【题型】解答题　【知识点】平面几何　【难度】easy
如图，四边形$ABCD$中，$AD \parallel BC$，$AC$与$BD$相交于点$O$，$BO = 16$，$DO = 8$，
$AO = 5$。

(1) 求$CO$的长；

(2) 设$\overrightarrow{BA} = \vec{a}$，$\overrightarrow{BC} = \vec{b}$，试用$\vec{a}$、$\vec{b}$表示$\overrightarrow{CO}$。

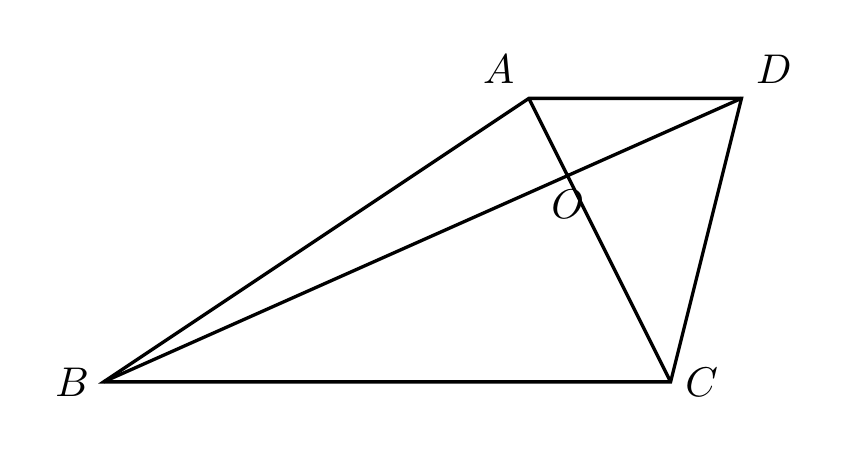
【解答】
【答案】（1）10；

（2）$\frac{2}{3}\vec{a} - \frac{2}{3}\vec{b}$。

【分析】（1）利用平行线分线段成比例定理求解；

（2）求出$\overrightarrow{CA}$，再根据$OC = 2OA$可得结论。

【解答】解：（1）$\because AD \parallel BC$，

$\therefore \frac{AO}{OC} = \frac{OD}{OB}$，

$\therefore \frac{5}{OC} = \frac{8}{16}$，

$\therefore OC = 10$；

（2）$\because \overrightarrow{CA} = \overrightarrow{CB} + \overrightarrow{BA} = -\vec{b} + \vec{a}$，

又$\because \frac{OC}{OA} = \frac{10}{5} = 2$，

$\therefore \overrightarrow{CO} = \frac{2}{3}\overrightarrow{CA} = \frac{2}{3}\vec{a} - \frac{2}{3}\vec{b}$。

【点评】本题考查平面向量，解题的关键是掌握平面向量的加法法则。